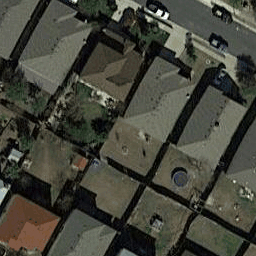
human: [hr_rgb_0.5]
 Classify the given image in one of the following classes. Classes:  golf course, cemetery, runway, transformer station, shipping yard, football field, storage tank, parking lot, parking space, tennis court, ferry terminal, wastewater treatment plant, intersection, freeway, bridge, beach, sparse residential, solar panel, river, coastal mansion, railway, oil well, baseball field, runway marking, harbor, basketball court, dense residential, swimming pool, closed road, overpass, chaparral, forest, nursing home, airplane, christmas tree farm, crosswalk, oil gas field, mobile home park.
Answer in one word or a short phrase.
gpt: dense residential